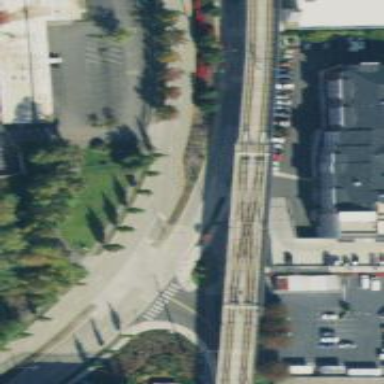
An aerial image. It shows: Light rail bridge with electrified contact line.